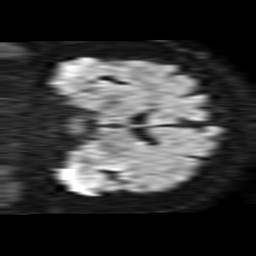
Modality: TRACE
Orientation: coronal
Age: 75
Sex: male
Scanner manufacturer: philips
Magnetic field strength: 1.5 T
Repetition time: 3.394 s
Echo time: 0.06899 s